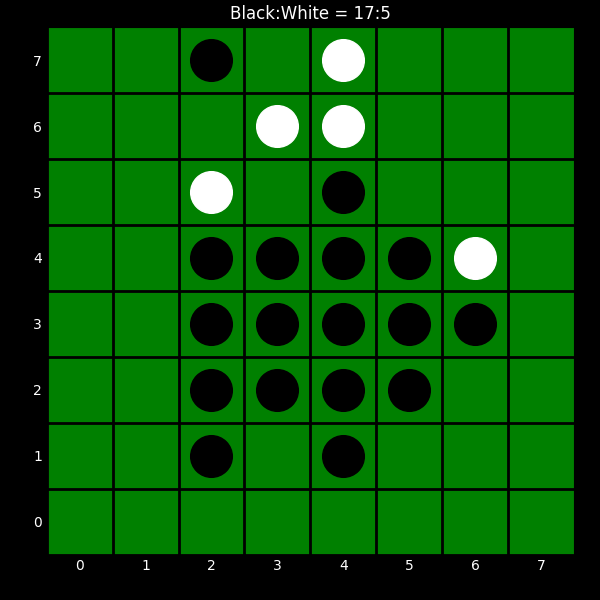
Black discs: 17
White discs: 5